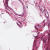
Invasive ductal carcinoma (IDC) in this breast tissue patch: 0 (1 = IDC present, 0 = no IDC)